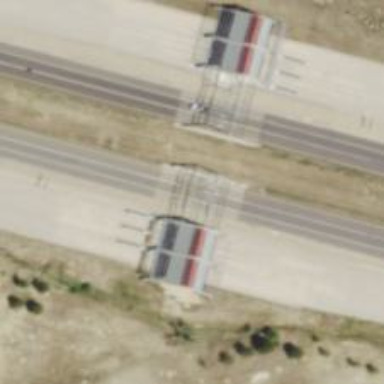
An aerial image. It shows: Toll gantry on the road.